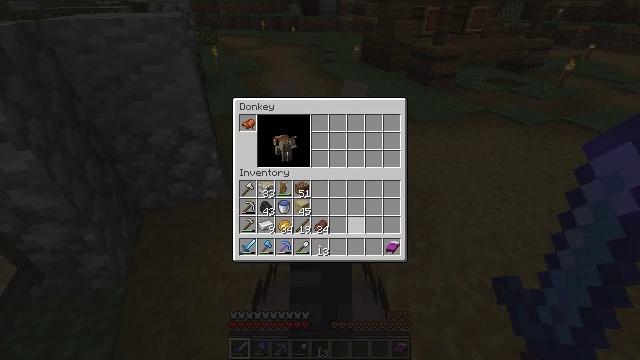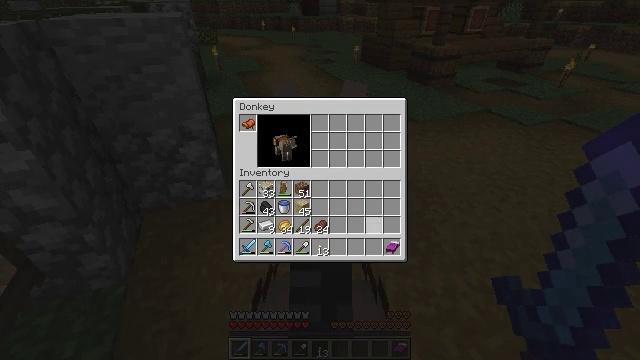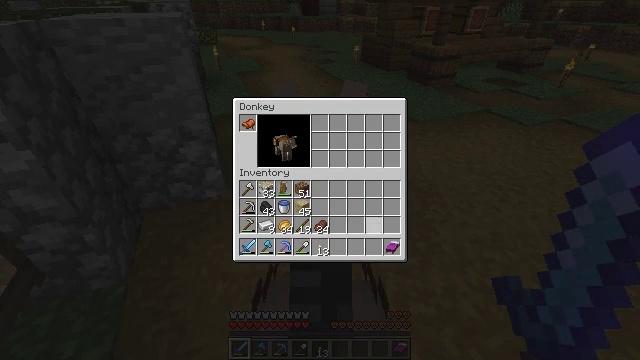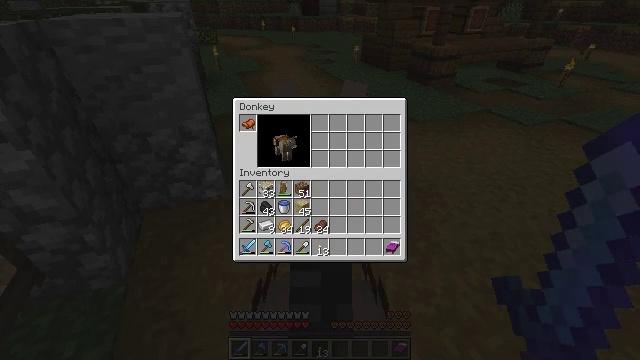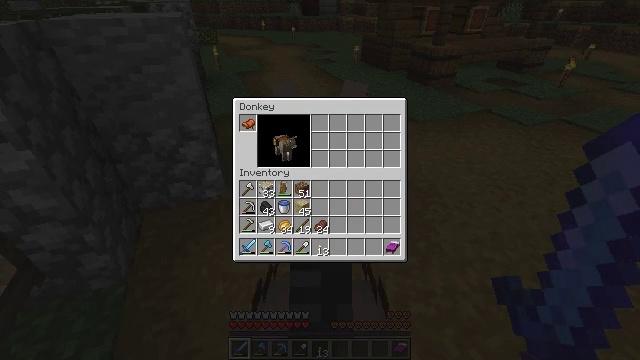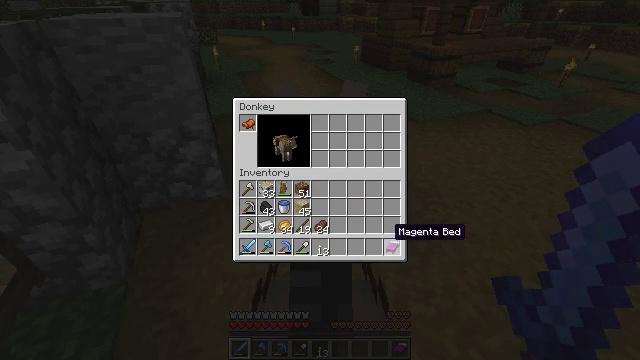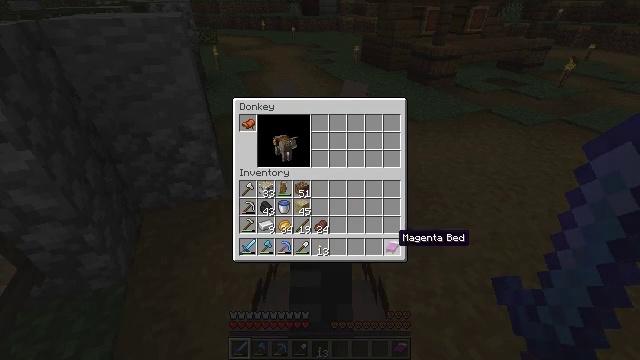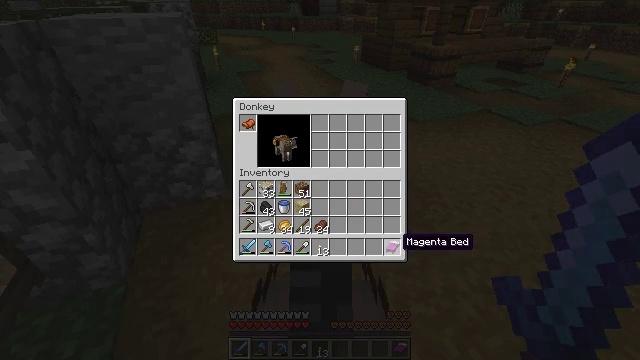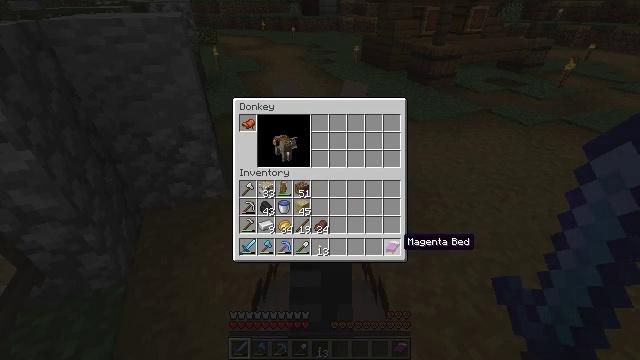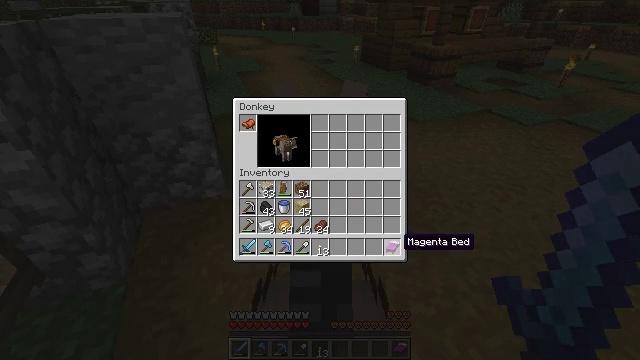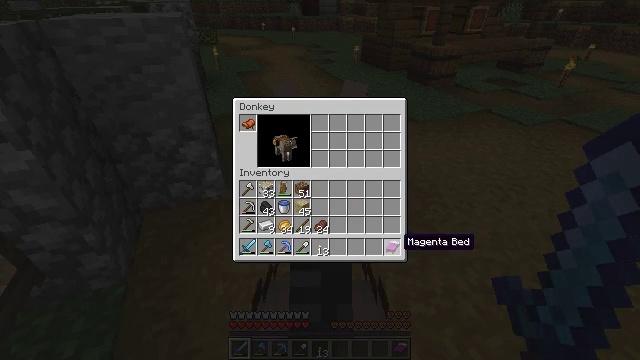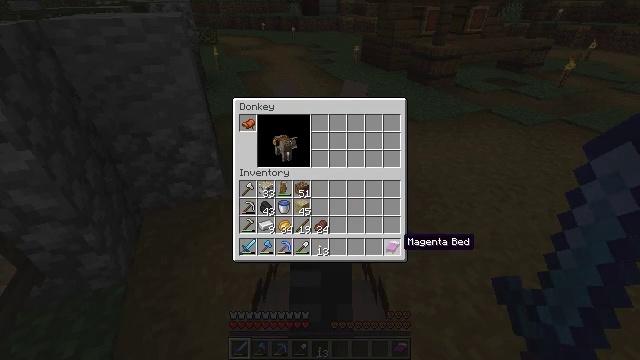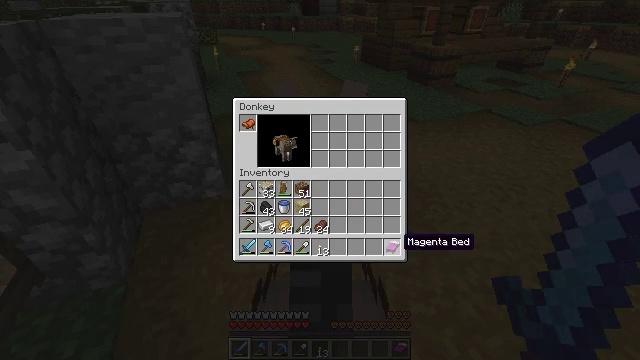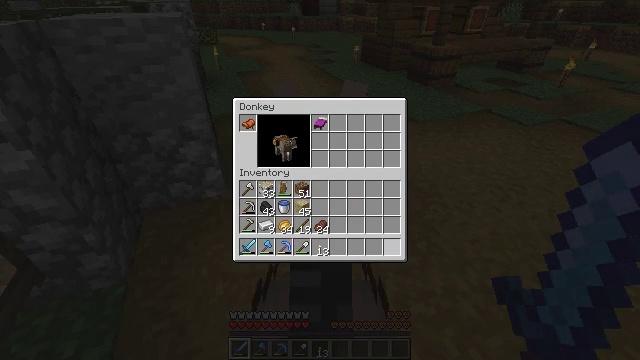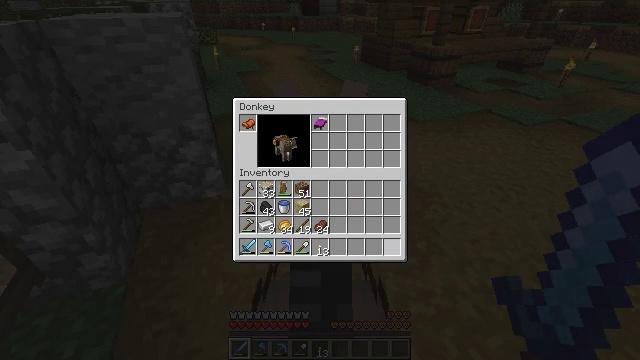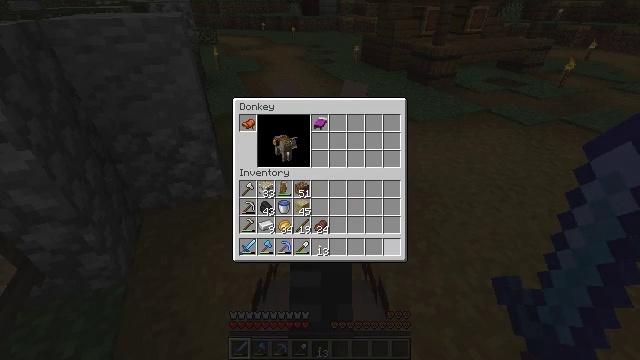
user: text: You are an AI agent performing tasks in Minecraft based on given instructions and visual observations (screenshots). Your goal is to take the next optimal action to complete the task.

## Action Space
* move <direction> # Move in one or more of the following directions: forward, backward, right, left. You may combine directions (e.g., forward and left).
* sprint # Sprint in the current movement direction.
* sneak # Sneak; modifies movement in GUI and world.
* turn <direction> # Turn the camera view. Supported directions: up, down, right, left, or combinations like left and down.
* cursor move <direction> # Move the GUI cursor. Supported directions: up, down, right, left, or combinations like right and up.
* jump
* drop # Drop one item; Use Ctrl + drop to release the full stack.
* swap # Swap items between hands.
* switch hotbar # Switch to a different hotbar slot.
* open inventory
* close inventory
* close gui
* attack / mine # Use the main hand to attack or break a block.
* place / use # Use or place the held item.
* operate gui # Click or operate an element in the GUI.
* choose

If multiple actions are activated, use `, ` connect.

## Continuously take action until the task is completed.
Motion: motion action
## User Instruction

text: Get a lead by crafting string and slimeball together.
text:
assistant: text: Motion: no_op
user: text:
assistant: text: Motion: sneak
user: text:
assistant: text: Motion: sneak
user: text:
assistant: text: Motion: sneak
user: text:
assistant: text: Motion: sneak
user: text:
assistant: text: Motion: sneak
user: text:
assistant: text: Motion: sneak
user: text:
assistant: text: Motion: sneak
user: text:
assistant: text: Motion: sneak
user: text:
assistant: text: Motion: sneak
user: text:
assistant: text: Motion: sneak
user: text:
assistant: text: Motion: sneak
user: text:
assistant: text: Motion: sneak, operate gui
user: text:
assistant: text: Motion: sneak, operate gui
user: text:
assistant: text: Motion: sneak, operate gui
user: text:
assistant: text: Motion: sneak
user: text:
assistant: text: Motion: sneak
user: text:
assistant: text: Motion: sneak
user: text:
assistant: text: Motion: sneak
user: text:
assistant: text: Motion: no_op
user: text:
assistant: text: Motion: cursor move left
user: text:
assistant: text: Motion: no_op
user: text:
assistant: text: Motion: no_op
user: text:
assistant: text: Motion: cursor move left
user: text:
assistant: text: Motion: no_op
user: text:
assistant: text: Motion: cursor move left and up
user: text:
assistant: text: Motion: cursor move left
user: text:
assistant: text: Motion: no_op
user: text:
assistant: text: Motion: no_op
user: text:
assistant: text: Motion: no_op